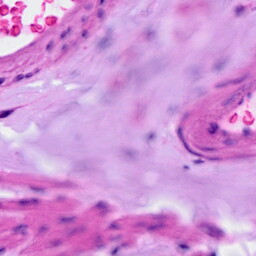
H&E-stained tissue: Ovarian